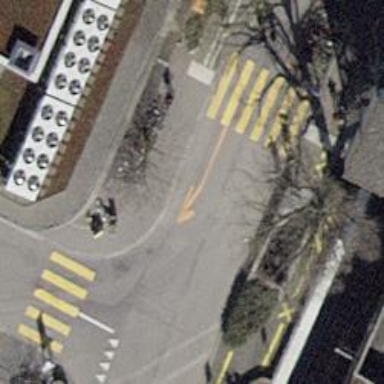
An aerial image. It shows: Bicycle parking area with wall loops.